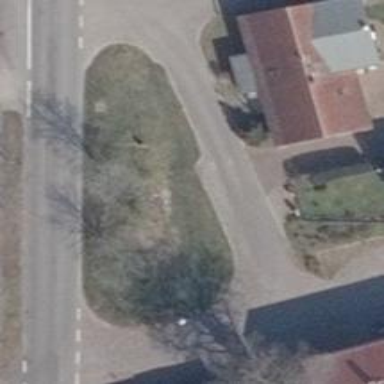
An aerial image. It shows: Residential road with no sidewalk.